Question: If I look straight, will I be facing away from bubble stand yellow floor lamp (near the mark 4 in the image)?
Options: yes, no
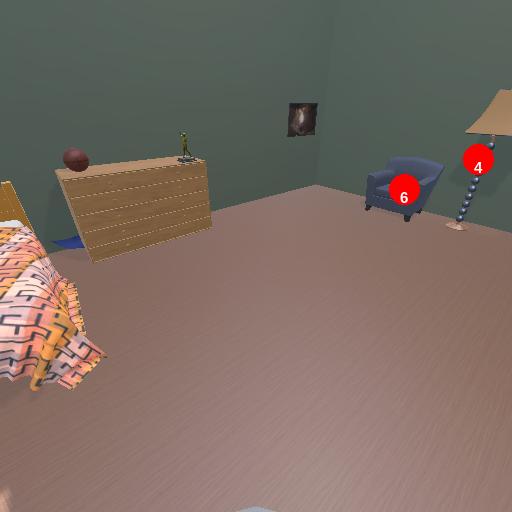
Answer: yes